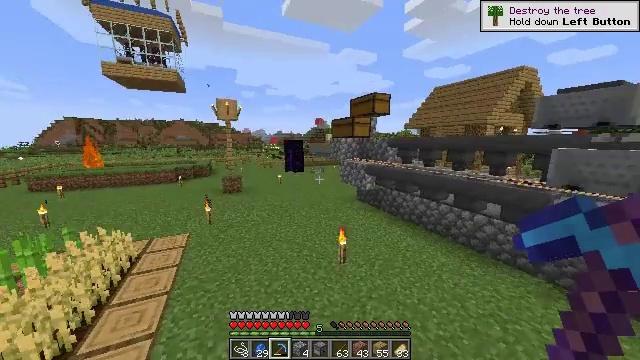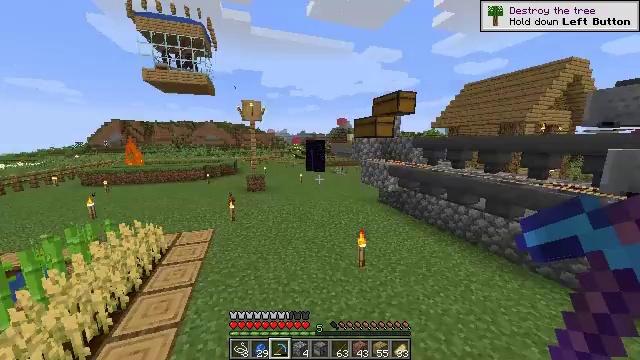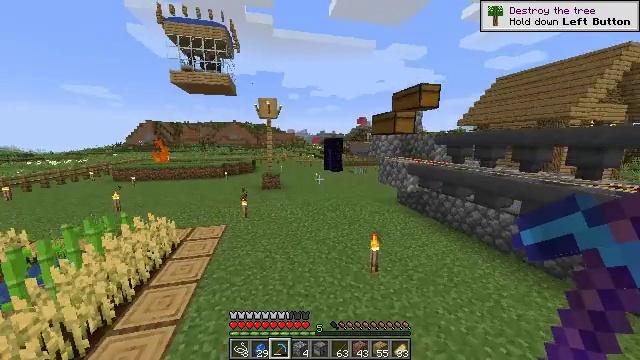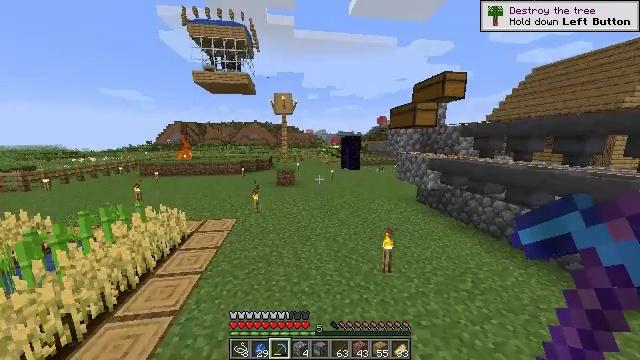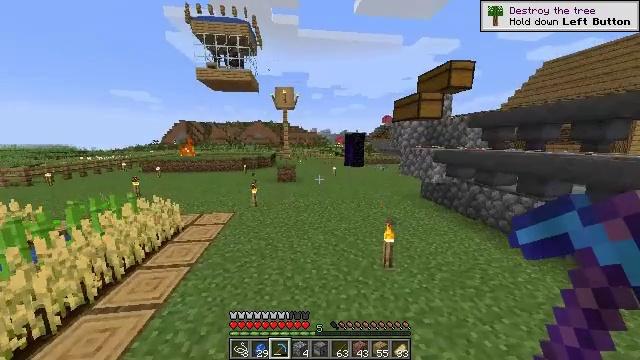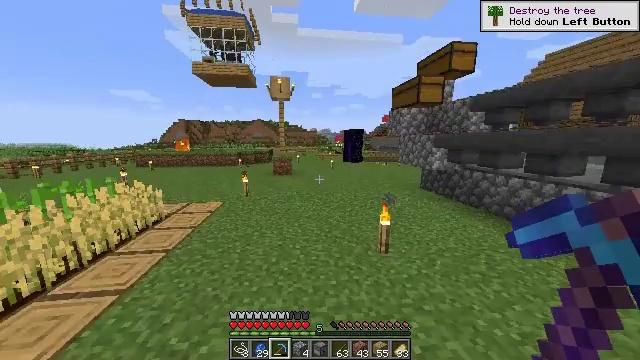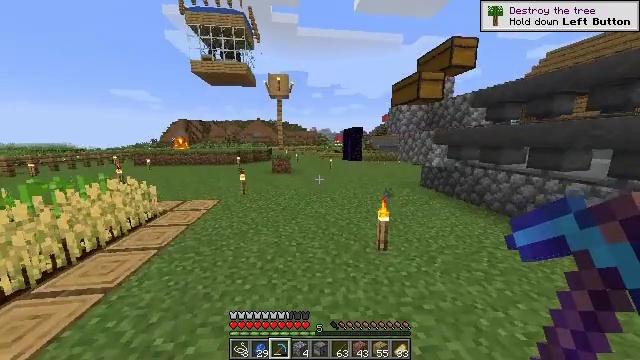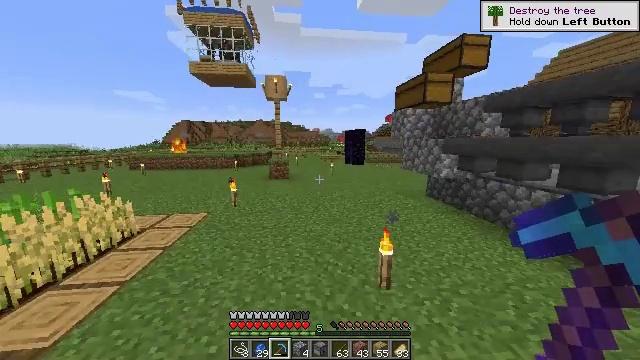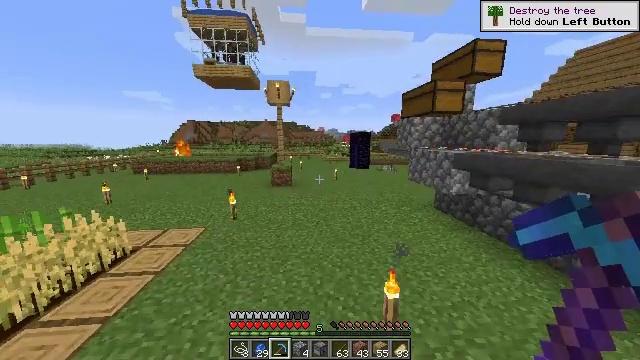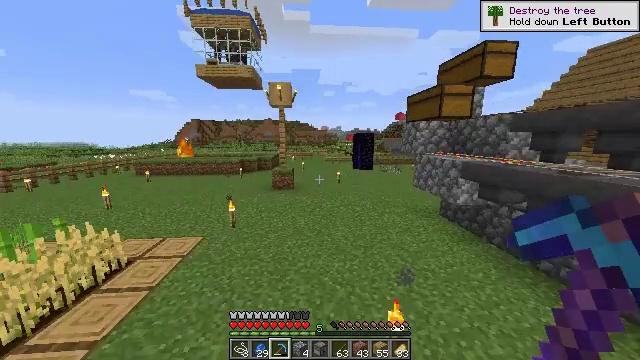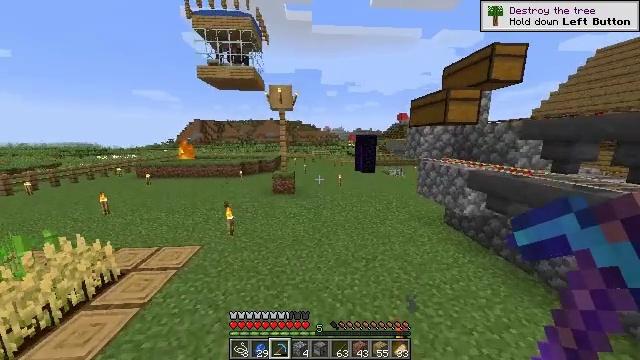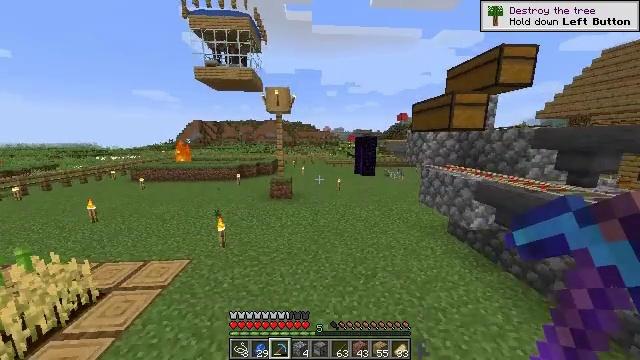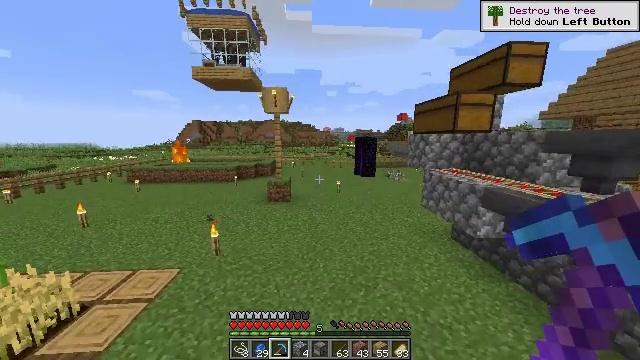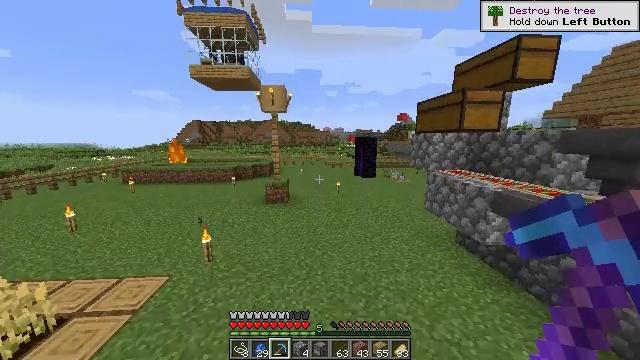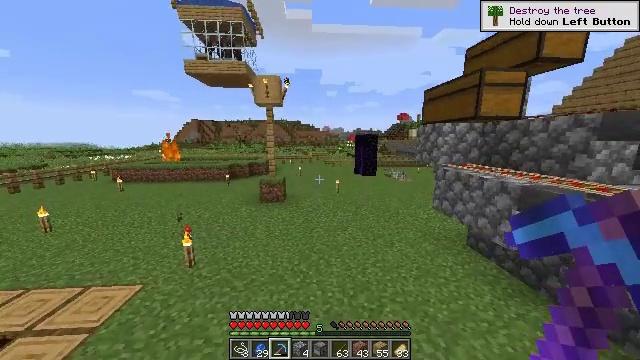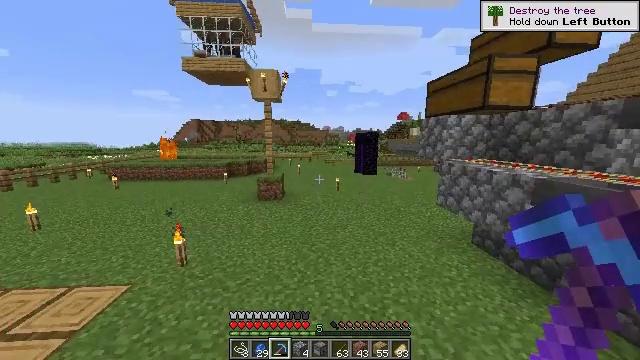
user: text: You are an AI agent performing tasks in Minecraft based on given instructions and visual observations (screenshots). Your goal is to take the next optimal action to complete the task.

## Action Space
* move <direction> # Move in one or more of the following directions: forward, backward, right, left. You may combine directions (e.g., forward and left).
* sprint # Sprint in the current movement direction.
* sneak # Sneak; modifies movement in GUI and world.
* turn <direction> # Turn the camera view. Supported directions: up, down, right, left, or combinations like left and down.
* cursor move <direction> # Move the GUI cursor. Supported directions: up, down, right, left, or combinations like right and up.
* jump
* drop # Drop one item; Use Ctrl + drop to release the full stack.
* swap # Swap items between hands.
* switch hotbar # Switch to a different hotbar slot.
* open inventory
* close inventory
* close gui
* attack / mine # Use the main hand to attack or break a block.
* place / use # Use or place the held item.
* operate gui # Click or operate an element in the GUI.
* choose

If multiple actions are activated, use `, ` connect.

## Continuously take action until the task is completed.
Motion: motion action
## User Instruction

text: Gather carrots from the field.
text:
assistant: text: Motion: move forward, turn left, jump
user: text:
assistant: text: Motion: move forward, turn left, jump
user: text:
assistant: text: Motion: move forward, turn left, jump
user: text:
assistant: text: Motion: move forward, turn left, jump
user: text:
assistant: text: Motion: move forward, jump
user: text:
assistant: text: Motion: move forward, sprint, jump
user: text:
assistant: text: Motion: move forward, sprint, jump
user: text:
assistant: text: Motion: move forward, sprint, turn left, jump
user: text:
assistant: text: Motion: move forward, sprint, jump
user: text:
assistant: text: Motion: move forward, sprint, jump
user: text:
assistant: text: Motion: move forward, jump
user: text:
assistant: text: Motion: move forward, jump
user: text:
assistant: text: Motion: move forward, jump
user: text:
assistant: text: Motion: move forward, jump
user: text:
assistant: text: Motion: move forward, jump
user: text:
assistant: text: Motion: move forward, jump
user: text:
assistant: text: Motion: move forward, jump
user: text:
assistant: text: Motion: move forward, sprint, jump
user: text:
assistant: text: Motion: move forward, sprint, jump
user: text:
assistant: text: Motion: move forward, sprint, jump
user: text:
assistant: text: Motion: move forward, sprint, jump
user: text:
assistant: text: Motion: move forward, sprint, jump
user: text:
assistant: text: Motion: move forward, jump
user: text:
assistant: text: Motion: move forward, jump
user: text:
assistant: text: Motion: move forward, jump
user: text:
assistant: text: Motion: move forward, jump
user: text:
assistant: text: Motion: move forward, jump
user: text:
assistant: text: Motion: move forward, jump
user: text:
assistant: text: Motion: move forward, sprint, jump
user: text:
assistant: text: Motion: move forward, sprint, turn right, jump